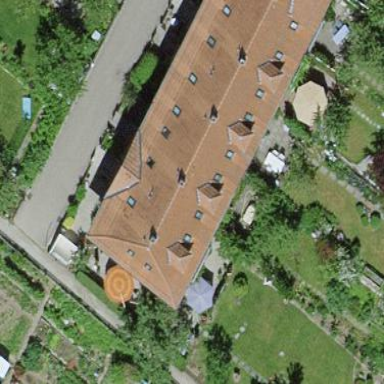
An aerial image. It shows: Residential building with gabled roof made of maroon roof tiles. The roof orientation is across.